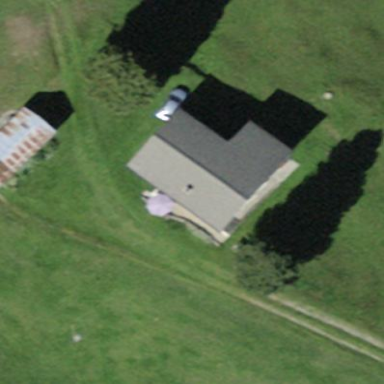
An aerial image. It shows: Simple house.